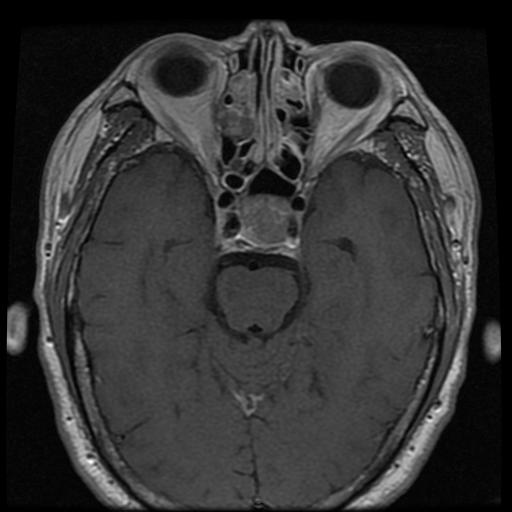
Label: pituitary